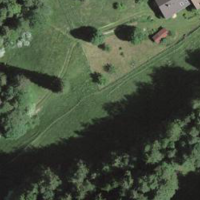
EUNIS habitat code: 44
Species observed at this site:
Campanula rapunculoides
Cruciata laevipes
Lapsana communis
Galeopsis tetrahit
Silene dioica